You are looking at the envelope spectrum of a bearing's vibration signal. The marked vertical lines are the theoretical fault frequencies for the outer race, inner race, rolling elements, and cage. Classify the bearing condition as one of: normal, inner_race, outer_race, ball.
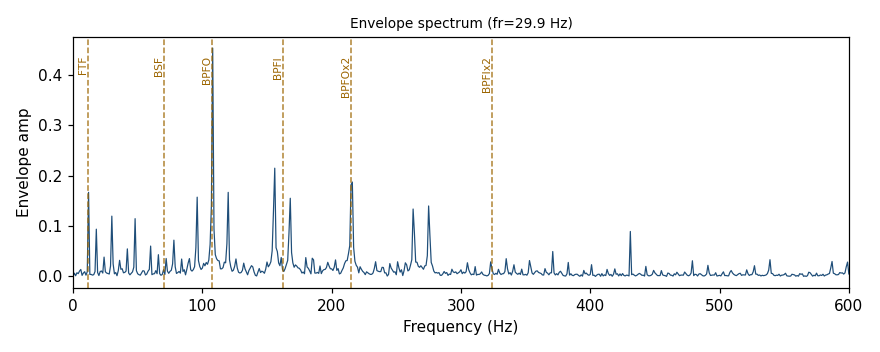
Answer: outer_race